Question: I have taken the jsonresponse array data to the onPostExecute, now i want to pass the jsonresponse to main fragment. but when I try it gives an error as shown in the image. I have follow this answer(<URL>, any help will be great.
asynctask class
'''
public class PizzaMenuAsyncTask extends AsyncTask<String, Integer, JSONArray> {
private OnTaskCompleted listener;
private JSONArray responseJson = null;
private Context contxt;
private Activity activity;
String email;
public PizzaMenuAsyncTask(Context context) {
// API = apiURL;
this.contxt = context;
}
public PizzaMenuAsyncTask(OnTaskCompleted listener) {
this.listener = listener;
}
// async task to accept string array from context array
@Override
protected JSONArray doInBackground(String... params) {
String path = null;
String response = null;
HashMap<String, String> request = null;
JSONObject requestJson = null;
DefaultHttpClient httpClient = null;
HttpPost httpPost = null;
StringEntity requestString = null;
ResponseHandler<String> responseHandler = null;
// get the email and password
try {
path = "xxxxxxxxx/ItemService.svc/ProductDetails";
new URL(path);
} catch (MalformedURLException e) {
e.printStackTrace();
}
try {
// set the API request
request = new HashMap<String, String>();
request.put(new String("CetegoryCode"), "PIZ");
request.entrySet().iterator();
// Store locations in JSON
requestJson = new JSONObject(request);
httpClient = new DefaultHttpClient();
httpPost = new HttpPost(path);
requestString = new StringEntity(requestJson.toString());
// sets the post request as the resulting string
httpPost.setEntity(requestString);
httpPost.setHeader("Content-type", "application/json");
// Handles the response
responseHandler = new BasicResponseHandler();
response = httpClient.execute(httpPost, responseHandler);
responseJson = new JSONArray(response);
// System.out.println("*****JARRAY*****" + responseJson.length());
} catch (Exception e) {
Log.e("Buffer Error", "Error converting result " + e.toString());
}
try {
responseJson = new JSONArray(response);
} catch (JSONException e) {
Log.e("JSON Parser", "Error parsing data " + e.toString());
}
return responseJson;
}
@Override
protected void onPostExecute(JSONArray result) {
// TODO Auto-generated method stub
super.onPostExecute(result);
listener.onTaskCompleted(responseJson);
}
}
'''
I have this interface
'''
public interface OnTaskCompleted {
void onTaskCompleted(JSONArray responseJson);
}
'''
fragment class
'''
public class PizzaFragment extends ListFragment implements OnTaskCompleted {
private QuickReturnListView mListView;
private TextView mQuickReturnView;
private TextView mQuickReturnView1;
private TextView mQuickReturnView2;
private int mQuickReturnHeight;
private static final int STATE_ONSCREEN = 0;
private static final int STATE_OFFSCREEN = 1;
private static final int STATE_RETURNING = 2;
private int mState = STATE_ONSCREEN;
private int mScrollY;
private int mMinRawY = 0;
private TranslateAnimation anim;
GridView grid;
String[] web = { "Pizza1", "Pizza2", "Pizza3", "Pizza4", "Pizza5",
"Pizza6", "Pizza7", "Pizza8", "Pizza9", "Pizza10", "Pizza11",
"Pizza12", "Pizza13", "Pizza14", "Pizza15"
};
int[] imageId = { R.drawable.image1, R.drawable.image2, R.drawable.image3,
R.drawable.image4, R.drawable.image5, R.drawable.image6,
R.drawable.image7, R.drawable.image8, R.drawable.image9,
R.drawable.image10, R.drawable.image11, R.drawable.image12,
R.drawable.image13, R.drawable.image14, R.drawable.image15
};
@Override
public View onCreateView(LayoutInflater inflater, ViewGroup container,
Bundle savedInstanceState) {
View view = inflater.inflate(R.layout.menu_grid_main, container, false);
new PizzaMenuAsyncTask(getActivity()).execute();
mQuickReturnView = (TextView) view.findViewById(R.id.footer);
mQuickReturnView1 = (TextView) view.findViewById(R.id.footer1);
mQuickReturnView2 = (TextView) view.findViewById(R.id.footer2);
CustomGrid adapter = new CustomGrid(getActivity(), web, imageId);
grid = (GridView) view.findViewById(R.id.grid);
grid.setAdapter(adapter);
return view;
}
@Override
public void onActivityCreated(Bundle savedInstanceState) {
super.onActivityCreated(savedInstanceState);
mListView = (QuickReturnListView) getListView();
String[] array = new String[] { "Android1", "Android2", "Android",
"Android", "Android", "Android", "Android", "Android",
"Android", "Android", "Android", "Android", "Android",
"Android", "Android", "Android5" };
// setListAdapter(new ArrayAdapter<String>(getActivity(),
// R.layout.menu_list_item, R.id.text1, array));
mListView.getViewTreeObserver().addOnGlobalLayoutListener(
new ViewTreeObserver.OnGlobalLayoutListener() {
@Override
public void onGlobalLayout() {
mQuickReturnHeight = mQuickReturnView.getHeight();
mQuickReturnHeight = mQuickReturnView1.getHeight();
mQuickReturnHeight = mQuickReturnView2.getHeight();
mListView.computeScroll();
// mListView.computeScrollY();
}
});
mListView.setOnScrollListener(new OnScrollListener() {
@SuppressLint("NewApi")
@Override
public void onScroll(AbsListView view, int firstVisibleItem,
int visibleItemCount, int totalItemCount) {
mScrollY = 0;
int translationY = 0;
if (mListView.scrollYIsComputed()) {
mScrollY = mListView.getComputedScrollY();
}
int rawY = mScrollY;
switch (mState) {
case STATE_OFFSCREEN:
if (rawY >= mMinRawY) {
mMinRawY = rawY;
} else {
mState = STATE_RETURNING;
}
translationY = rawY;
break;
case STATE_ONSCREEN:
if (rawY > mQuickReturnHeight) {
mState = STATE_OFFSCREEN;
mMinRawY = rawY;
}
translationY = rawY;
break;
case STATE_RETURNING:
translationY = (rawY - mMinRawY) + mQuickReturnHeight;
System.out.println(translationY);
if (translationY < 0) {
translationY = 0;
mMinRawY = rawY + mQuickReturnHeight;
}
if (rawY == 0) {
mState = STATE_ONSCREEN;
translationY = 0;
}
if (translationY > mQuickReturnHeight) {
mState = STATE_OFFSCREEN;
mMinRawY = rawY;
}
break;
}
/** this can be used if the build is below honeycomb **/
if (Build.VERSION.SDK_INT <= Build.VERSION_CODES.HONEYCOMB) {
anim = new TranslateAnimation(0, 0, translationY,
translationY);
anim.setFillAfter(true);
anim.setDuration(0);
mQuickReturnView.startAnimation(anim);
mQuickReturnView1.startAnimation(anim);
mQuickReturnView2.startAnimation(anim);
} else {
mQuickReturnView.setTranslationY(translationY);
mQuickReturnView1.setTranslationY(translationY);
mQuickReturnView2.setTranslationY(translationY);
}
}
@Override
public void onScrollStateChanged(AbsListView view, int scrollState) {
}
});
}
@Override
public void onTaskCompleted(JSONArray responseJson) {
// TODO Auto-generated method stub
try {
for (int n = 0; n < responseJson.length(); n++) {
JSONObject object = responseJson.getJSONObject(n);
if ((object.getString("MainCategoryID")).equals("1")) {
Log.i("MainCategoryID ", object.getString("ItemCode"));
}
}
} catch (JSONException e) {
// TODO Auto-generated catch block
e.printStackTrace();
}
}
'''
}
this is the error i get when i run the application. what have I missed in this

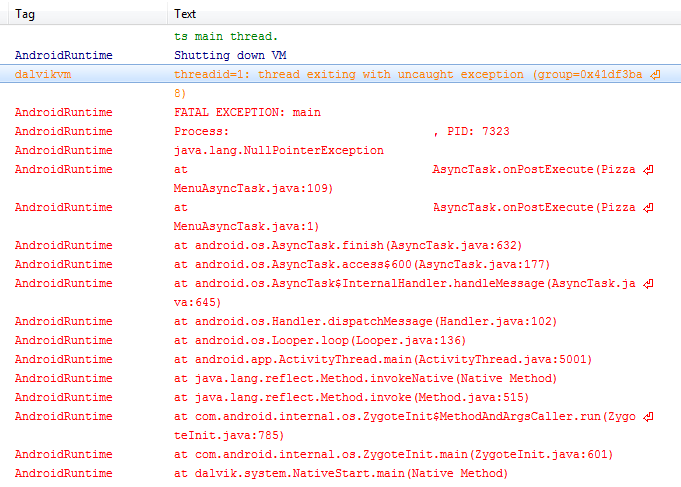
Answer: Notice that you have two constructor, if you call the first one to get an instance of your 'PizzaMenuAsyncTask', your listener will be null when you call 'listener.onTaskCompleted(result);' in your 'onPostExecute(JSONArray result)' method.
The solution is changing your first constructor as following:
'''
public PizzaMenuAsyncTask(Context context, OnTaskCompleted listener) {
// API = apiURL;
this.contxt = context;
this.listener = listener;
}
'''
And change the line:
'''
new PizzaMenuAsyncTask(getActivity()).execute();
'''
to:
'''
new PizzaMenuAsyncTask(getActivity(), this).execute();
'''